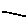
Label: line